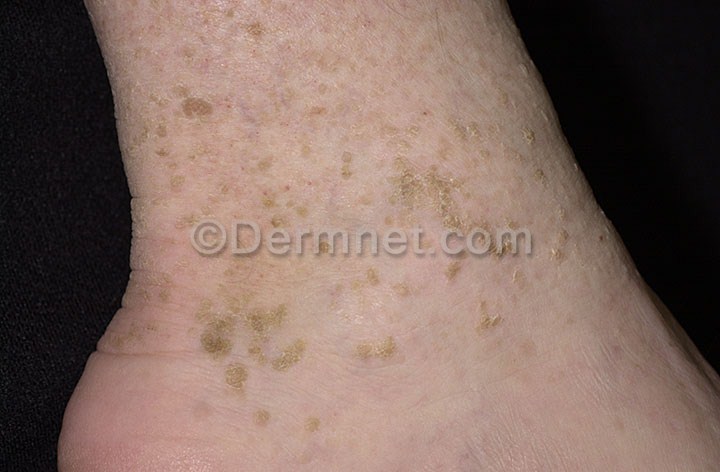
Disease: Seborrheic Keratoses and other Benign Tumors